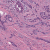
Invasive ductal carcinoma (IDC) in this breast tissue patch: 1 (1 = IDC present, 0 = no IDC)